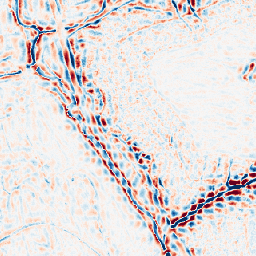
Category: wavelet
Decomposition family: wavelet_dwt
Decomposition parameters: wavelet: db8
level: 3
Upsampling method: nearest
Upsampling parameters: scale: 4
Upsampling scale: 4